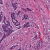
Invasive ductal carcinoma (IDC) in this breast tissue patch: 0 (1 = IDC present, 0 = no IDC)